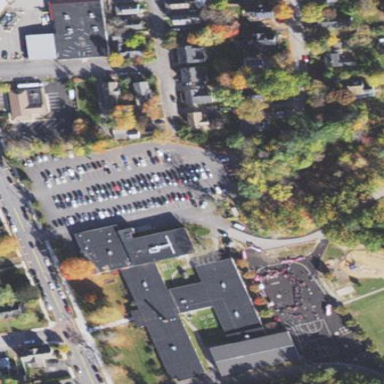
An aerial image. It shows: School building with flat black roof and red walls.